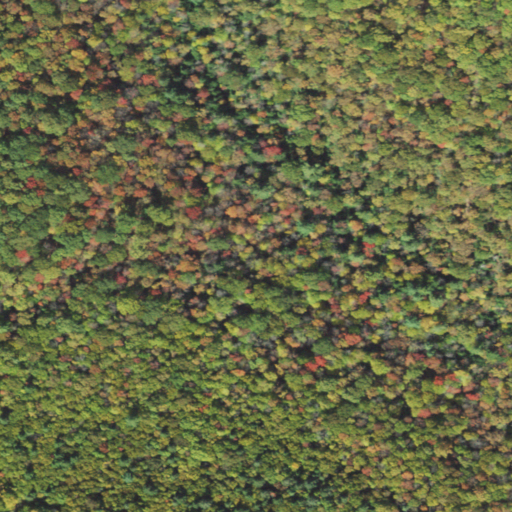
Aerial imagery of valley in Pennsylvania named Panther Hollow containing mixed forest, deciduous forest, and evergreen forest